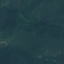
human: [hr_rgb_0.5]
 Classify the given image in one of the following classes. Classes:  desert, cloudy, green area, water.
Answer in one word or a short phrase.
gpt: green area